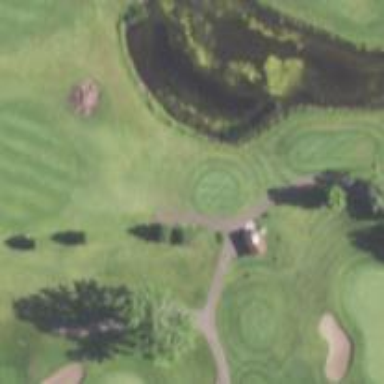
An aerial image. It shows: Path for golf carts.